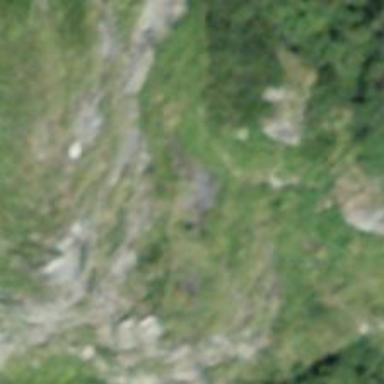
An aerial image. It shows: Natural cliff.